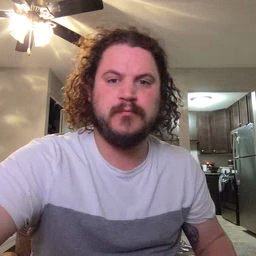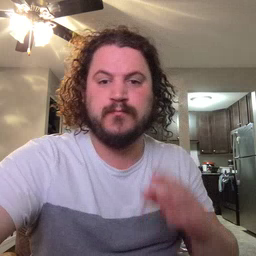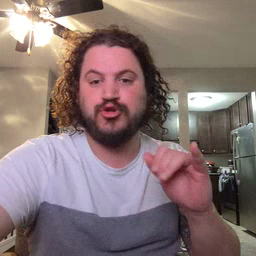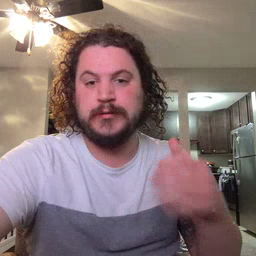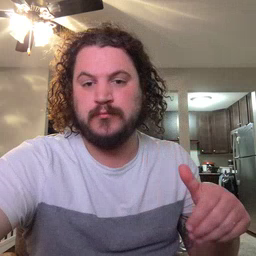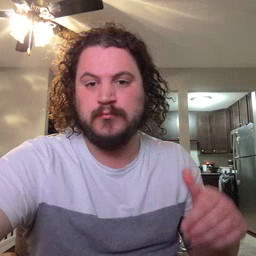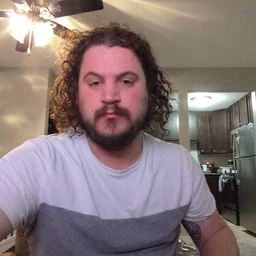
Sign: jeans